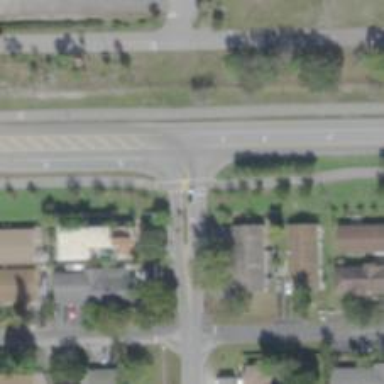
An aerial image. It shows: Road with stop sign.